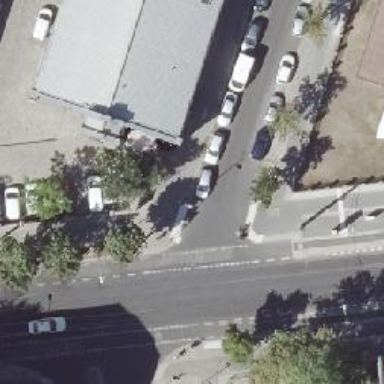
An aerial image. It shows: Unmarked crossing on the road.